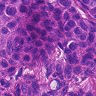
Metastatic tissue present: yes